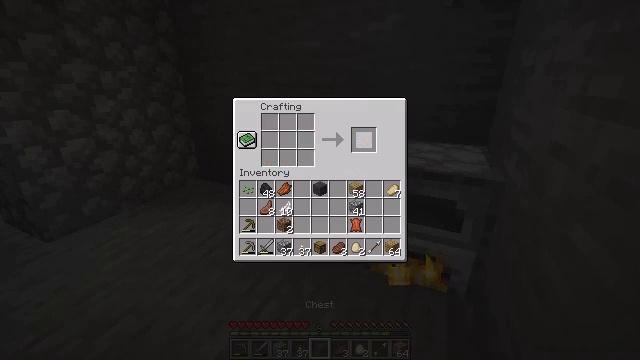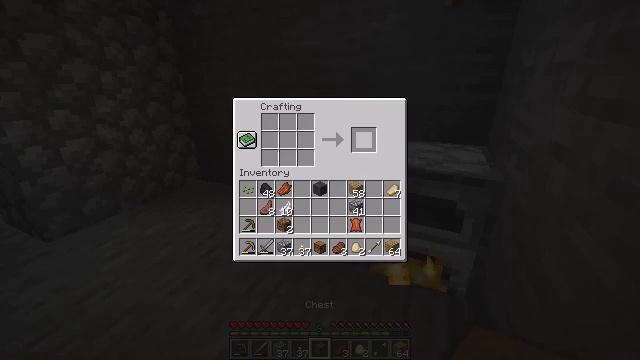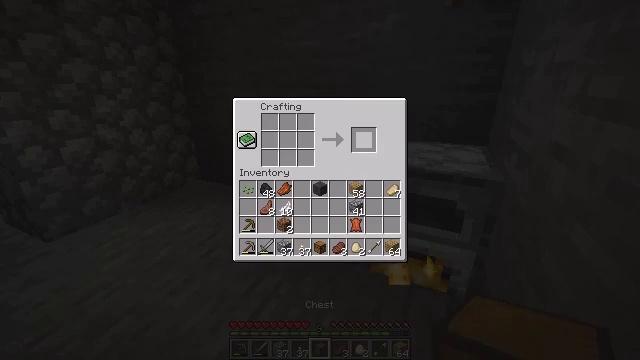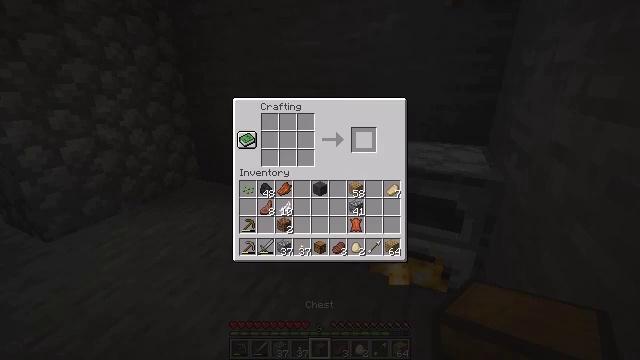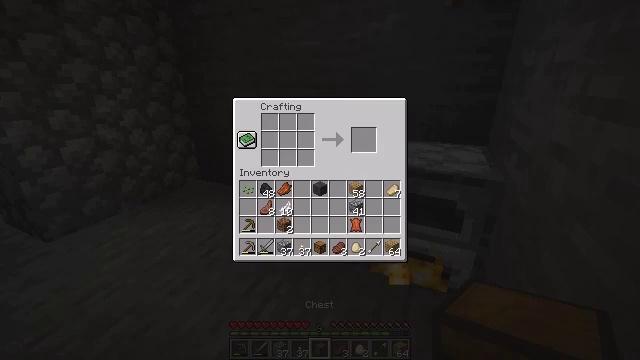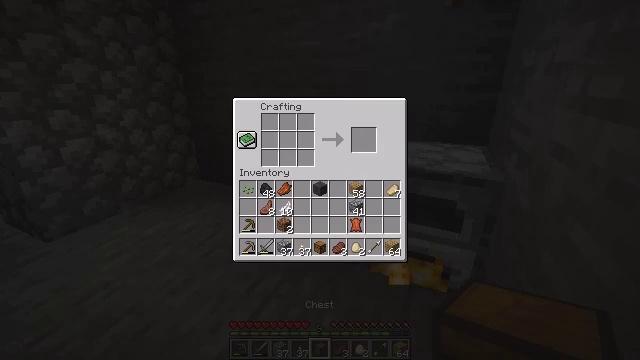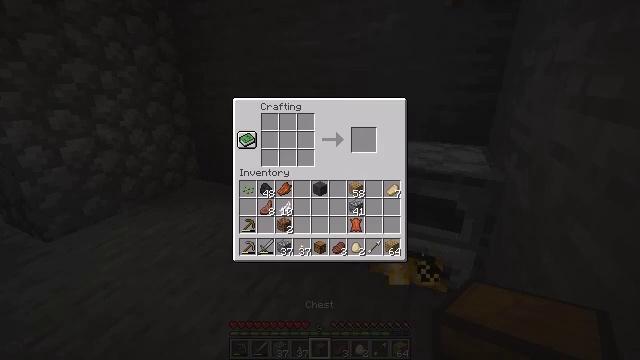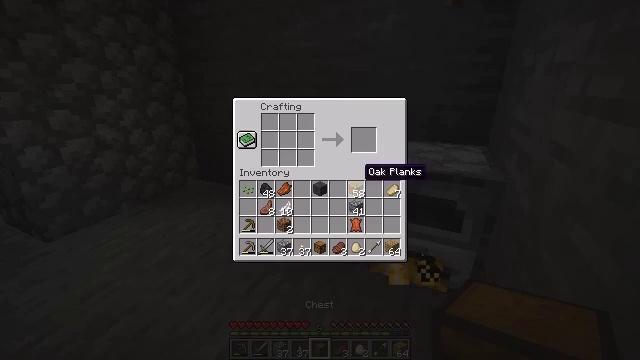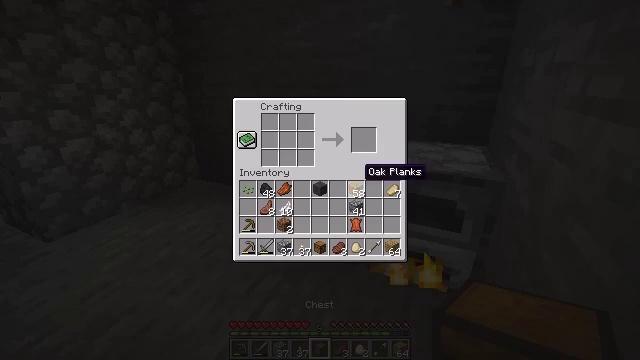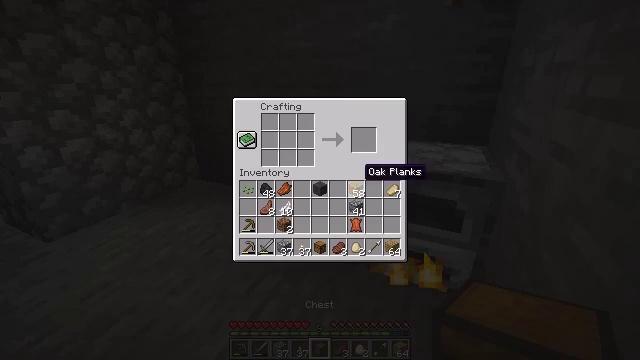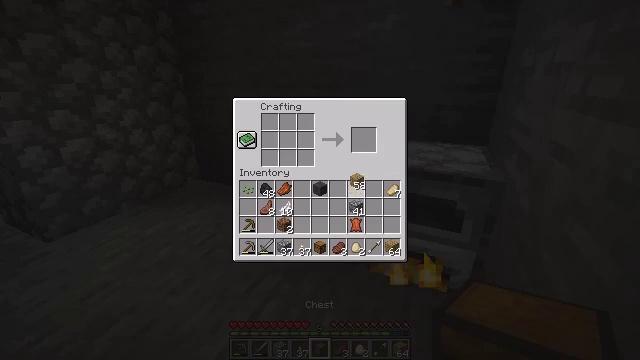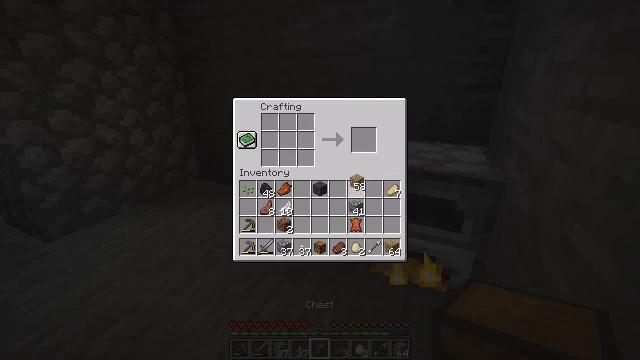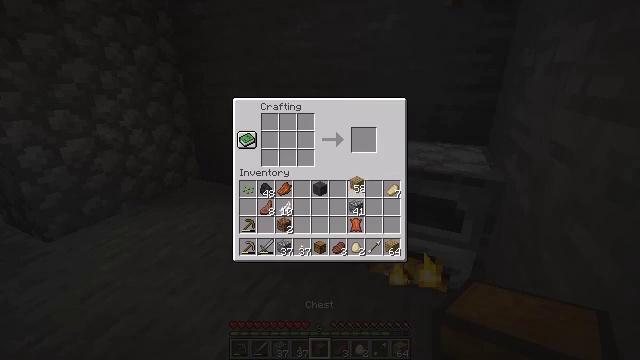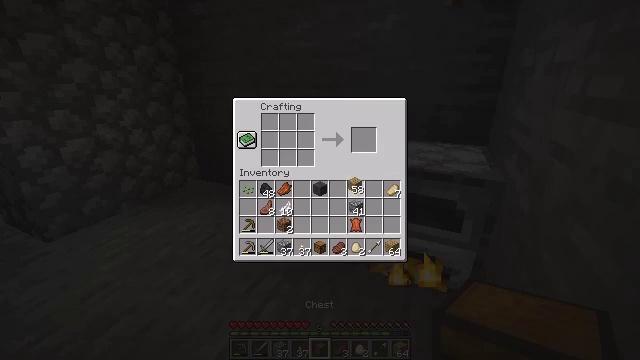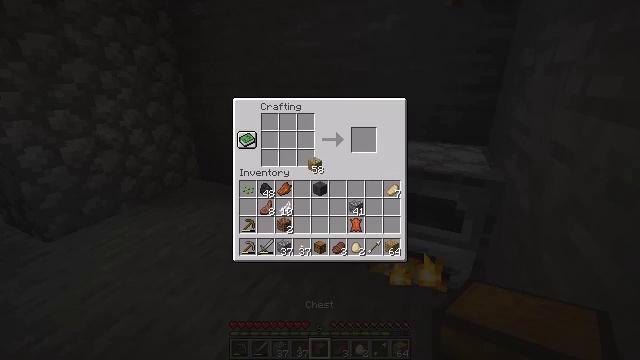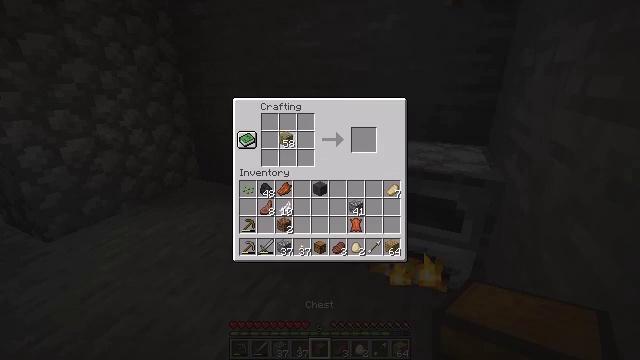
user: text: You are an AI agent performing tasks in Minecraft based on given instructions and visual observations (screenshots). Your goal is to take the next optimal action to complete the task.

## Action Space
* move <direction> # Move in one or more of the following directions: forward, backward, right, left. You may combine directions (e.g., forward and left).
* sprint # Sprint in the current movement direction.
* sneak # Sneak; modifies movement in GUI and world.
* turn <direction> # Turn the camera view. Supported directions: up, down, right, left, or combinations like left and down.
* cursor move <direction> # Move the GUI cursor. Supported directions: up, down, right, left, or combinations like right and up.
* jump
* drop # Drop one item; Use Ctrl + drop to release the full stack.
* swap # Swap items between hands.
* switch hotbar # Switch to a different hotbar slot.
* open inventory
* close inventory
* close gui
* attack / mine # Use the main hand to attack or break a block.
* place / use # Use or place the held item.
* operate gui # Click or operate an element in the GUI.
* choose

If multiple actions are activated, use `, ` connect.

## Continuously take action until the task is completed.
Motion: motion action
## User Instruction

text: Use the crafting table to make an oak door.
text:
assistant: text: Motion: sneak, open gui
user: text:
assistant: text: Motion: no_op
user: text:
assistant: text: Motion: no_op
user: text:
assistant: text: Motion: cursor move down
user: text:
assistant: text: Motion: cursor move down
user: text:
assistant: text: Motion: cursor move down
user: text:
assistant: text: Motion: no_op
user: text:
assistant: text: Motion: no_op
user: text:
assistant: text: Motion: no_op
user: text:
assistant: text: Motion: operate gui
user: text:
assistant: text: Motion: operate gui
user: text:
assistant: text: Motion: operate gui
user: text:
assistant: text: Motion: no_op
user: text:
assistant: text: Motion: cursor move left and up
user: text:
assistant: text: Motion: cursor move left and up
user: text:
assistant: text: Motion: no_op
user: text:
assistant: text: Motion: no_op
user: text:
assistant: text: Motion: no_op
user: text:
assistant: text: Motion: no_op
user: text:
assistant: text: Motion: no_op
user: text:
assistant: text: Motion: no_op
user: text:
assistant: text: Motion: choose
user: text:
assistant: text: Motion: choose
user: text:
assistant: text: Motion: cursor move down, choose
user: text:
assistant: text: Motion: cursor move down, choose
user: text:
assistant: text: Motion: cursor move down, choose
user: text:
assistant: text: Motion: choose
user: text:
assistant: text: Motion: choose
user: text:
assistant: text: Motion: choose
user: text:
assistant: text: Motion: cursor move up, choose